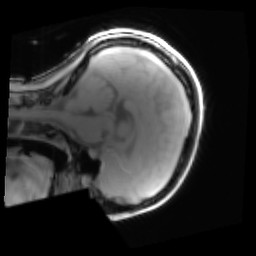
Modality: PDw
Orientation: sagittal
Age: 20
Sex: female
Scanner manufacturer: siemens
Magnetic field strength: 3 T
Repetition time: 0.25 s
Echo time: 0.00103 s